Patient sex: F
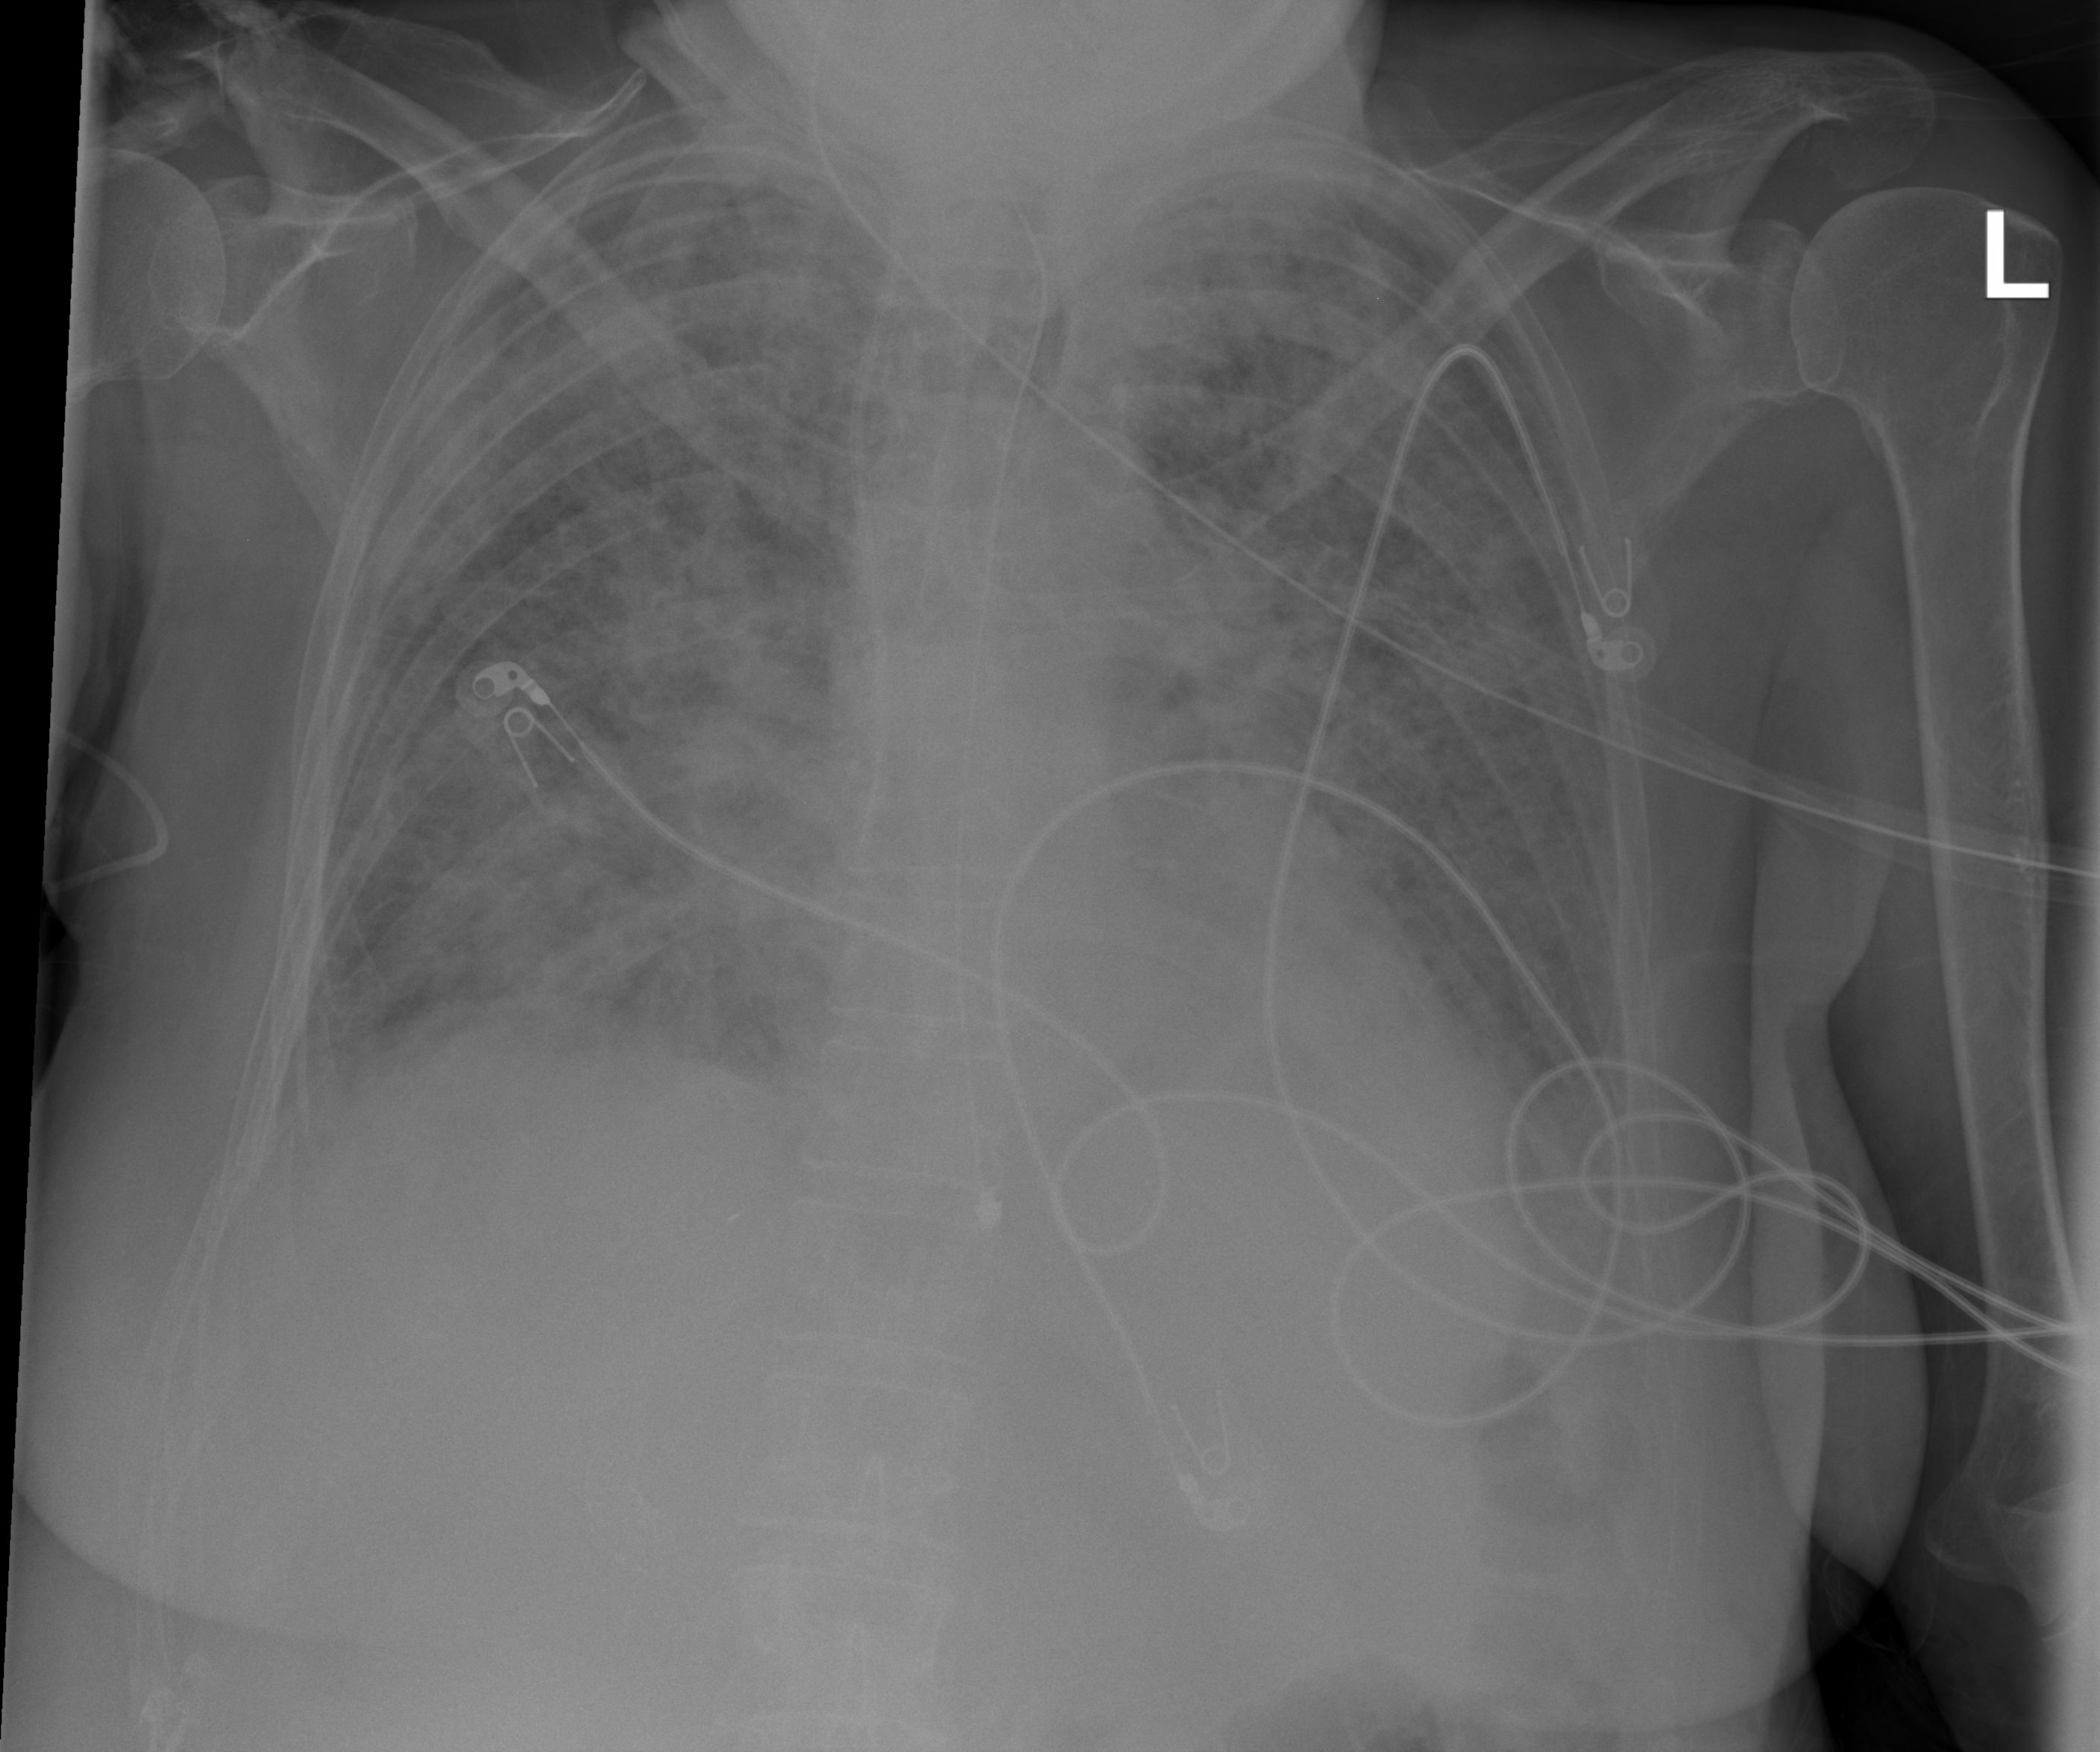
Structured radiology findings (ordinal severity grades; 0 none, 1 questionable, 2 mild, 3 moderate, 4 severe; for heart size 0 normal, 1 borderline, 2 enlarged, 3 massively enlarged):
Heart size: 0
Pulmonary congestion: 2
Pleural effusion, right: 2
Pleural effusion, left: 2
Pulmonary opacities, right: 3
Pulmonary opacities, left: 3
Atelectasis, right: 2
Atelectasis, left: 2